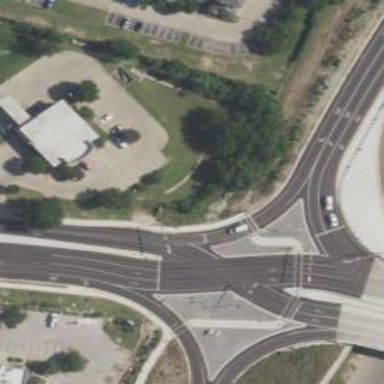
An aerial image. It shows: Asphalt motorway link with diverging diamond interchange (DDI) junction.